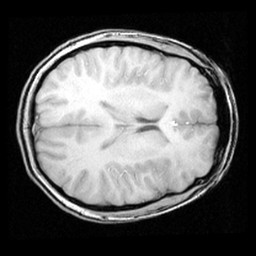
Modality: inplaneT1
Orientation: axial
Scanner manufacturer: ge
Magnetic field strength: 3 T
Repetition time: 0.3 s
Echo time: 0.003452 s